Question: I have the following 'QTableWidget':

My program is Perisan language in '(Persian,Iran) locale',But 'Qt' itself generate a set of number for each row in English language.
My question is, How i change the above numbers to my locale?(0,1,2,3,4,5,6,7,8,9)
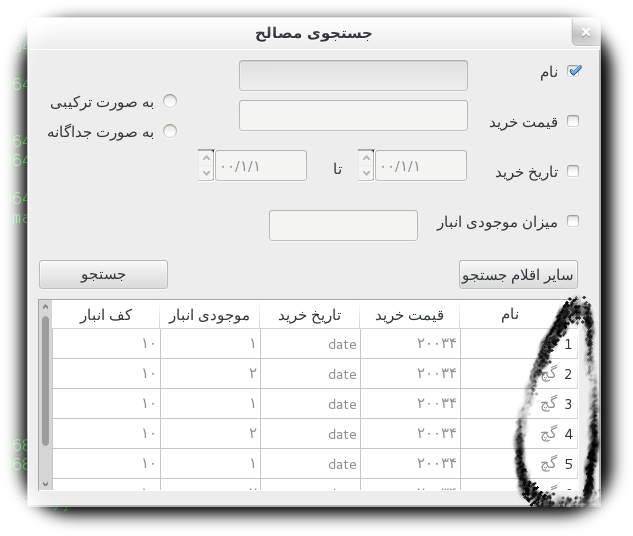
Answer: If you want to use 'QTableWidget' you can set header text yourself with 'QTableWidget::setVerticalHeaderLabels'.
If you switch to model/view approach you can reimplement 'QAbstractItemModel::headerData':
'''
QVariant MyModel::headerData (int section, Qt::Orientation orientation, int role) const
{
if (orientation == Qt::Vertical && role == Qt::DisplayRole)
{
QString persianDigit = ...;// get number in Persian from section value
return persianDigit;
}
else
{
return QAbstractItemModel::headerData(section, orientation, role);
}
}
'''